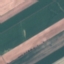
Land use / land cover: AnnualCrop